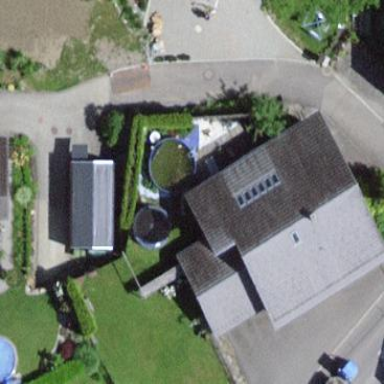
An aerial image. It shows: Detached building.